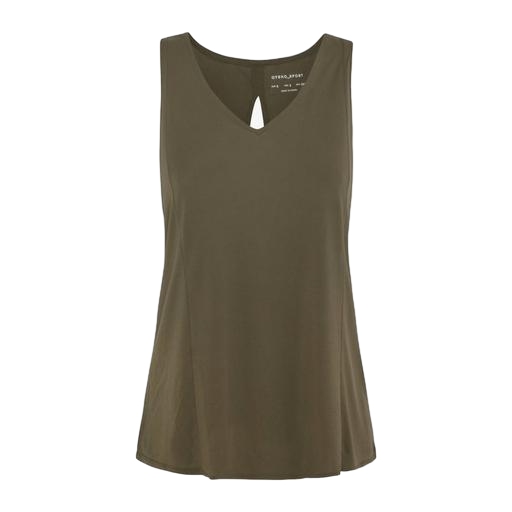
moss green tank top, green apparel infinity tank, green women's thea tank, white background